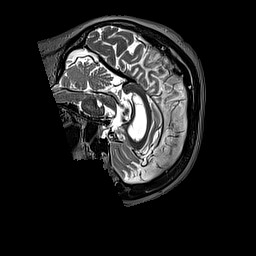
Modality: T2w
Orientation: sagittal
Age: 76
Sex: female
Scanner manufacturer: siemens
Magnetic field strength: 3 T
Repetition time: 3.2 s
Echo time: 0.567 s